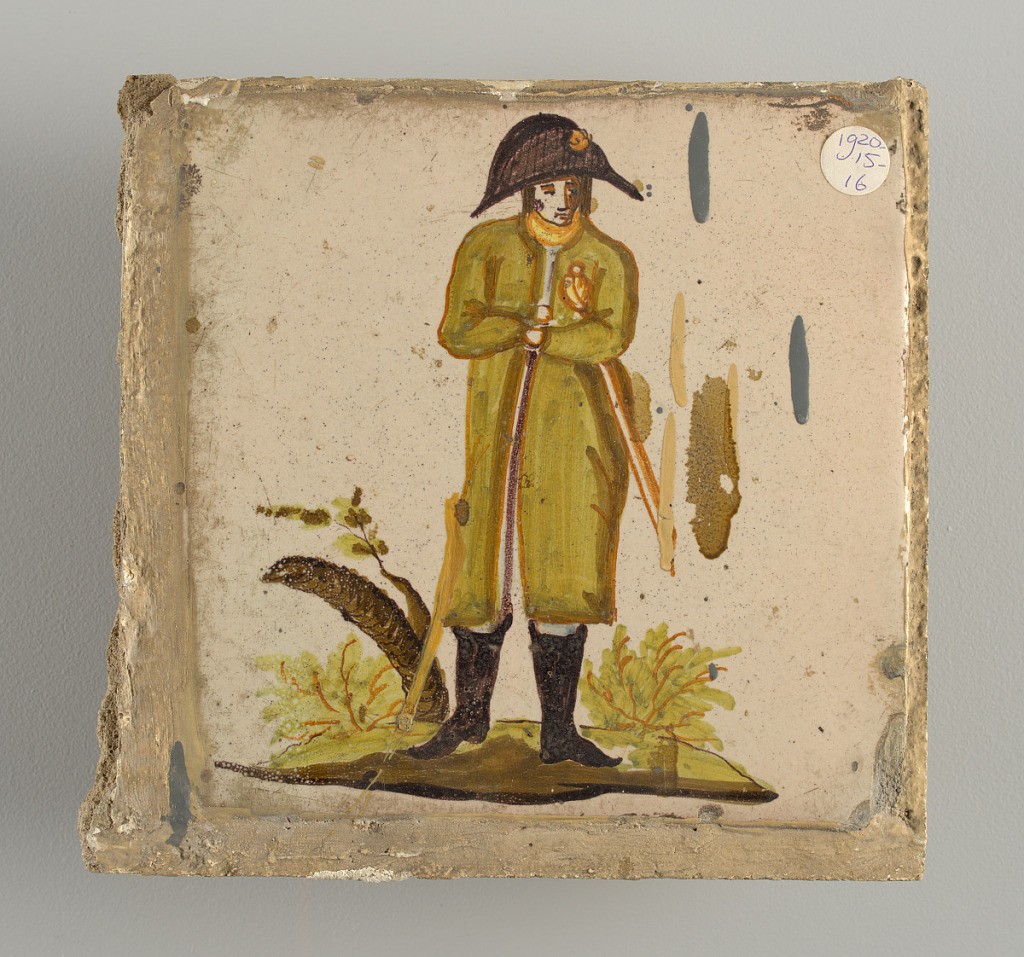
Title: Tile
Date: late 18th–early 19th century
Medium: Earthenware, glazed and high fire decorated
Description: Soldier in black boots, green coat and bicorn hat, clutching a sword under his left arm. Tree trunk with a few leaves at the left.